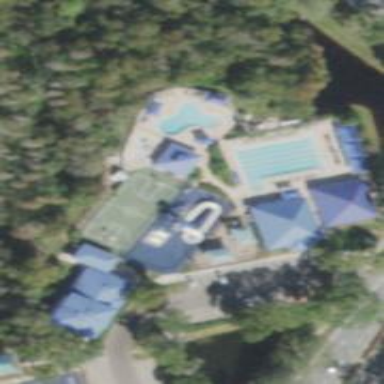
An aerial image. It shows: Water slide attraction.